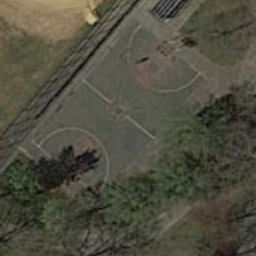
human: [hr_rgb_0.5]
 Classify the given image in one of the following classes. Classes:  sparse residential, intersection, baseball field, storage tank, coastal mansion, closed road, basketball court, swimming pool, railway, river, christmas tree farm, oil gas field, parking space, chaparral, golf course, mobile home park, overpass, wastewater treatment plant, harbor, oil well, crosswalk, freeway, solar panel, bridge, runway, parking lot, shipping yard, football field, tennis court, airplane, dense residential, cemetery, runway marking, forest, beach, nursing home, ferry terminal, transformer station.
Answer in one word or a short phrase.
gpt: basketball court